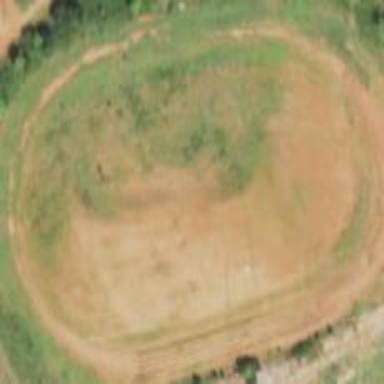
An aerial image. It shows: Raceway with clay surface.